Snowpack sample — Snodgrass Mountain, Crested Butte, Colorado (2/4/25, 12:06 PM MST)
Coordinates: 38.923, -106.968
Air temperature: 35 °F
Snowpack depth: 80 cm
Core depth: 50 cm
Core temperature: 30.2 °F
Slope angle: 14°, slope face: 78°
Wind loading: low
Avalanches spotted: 0
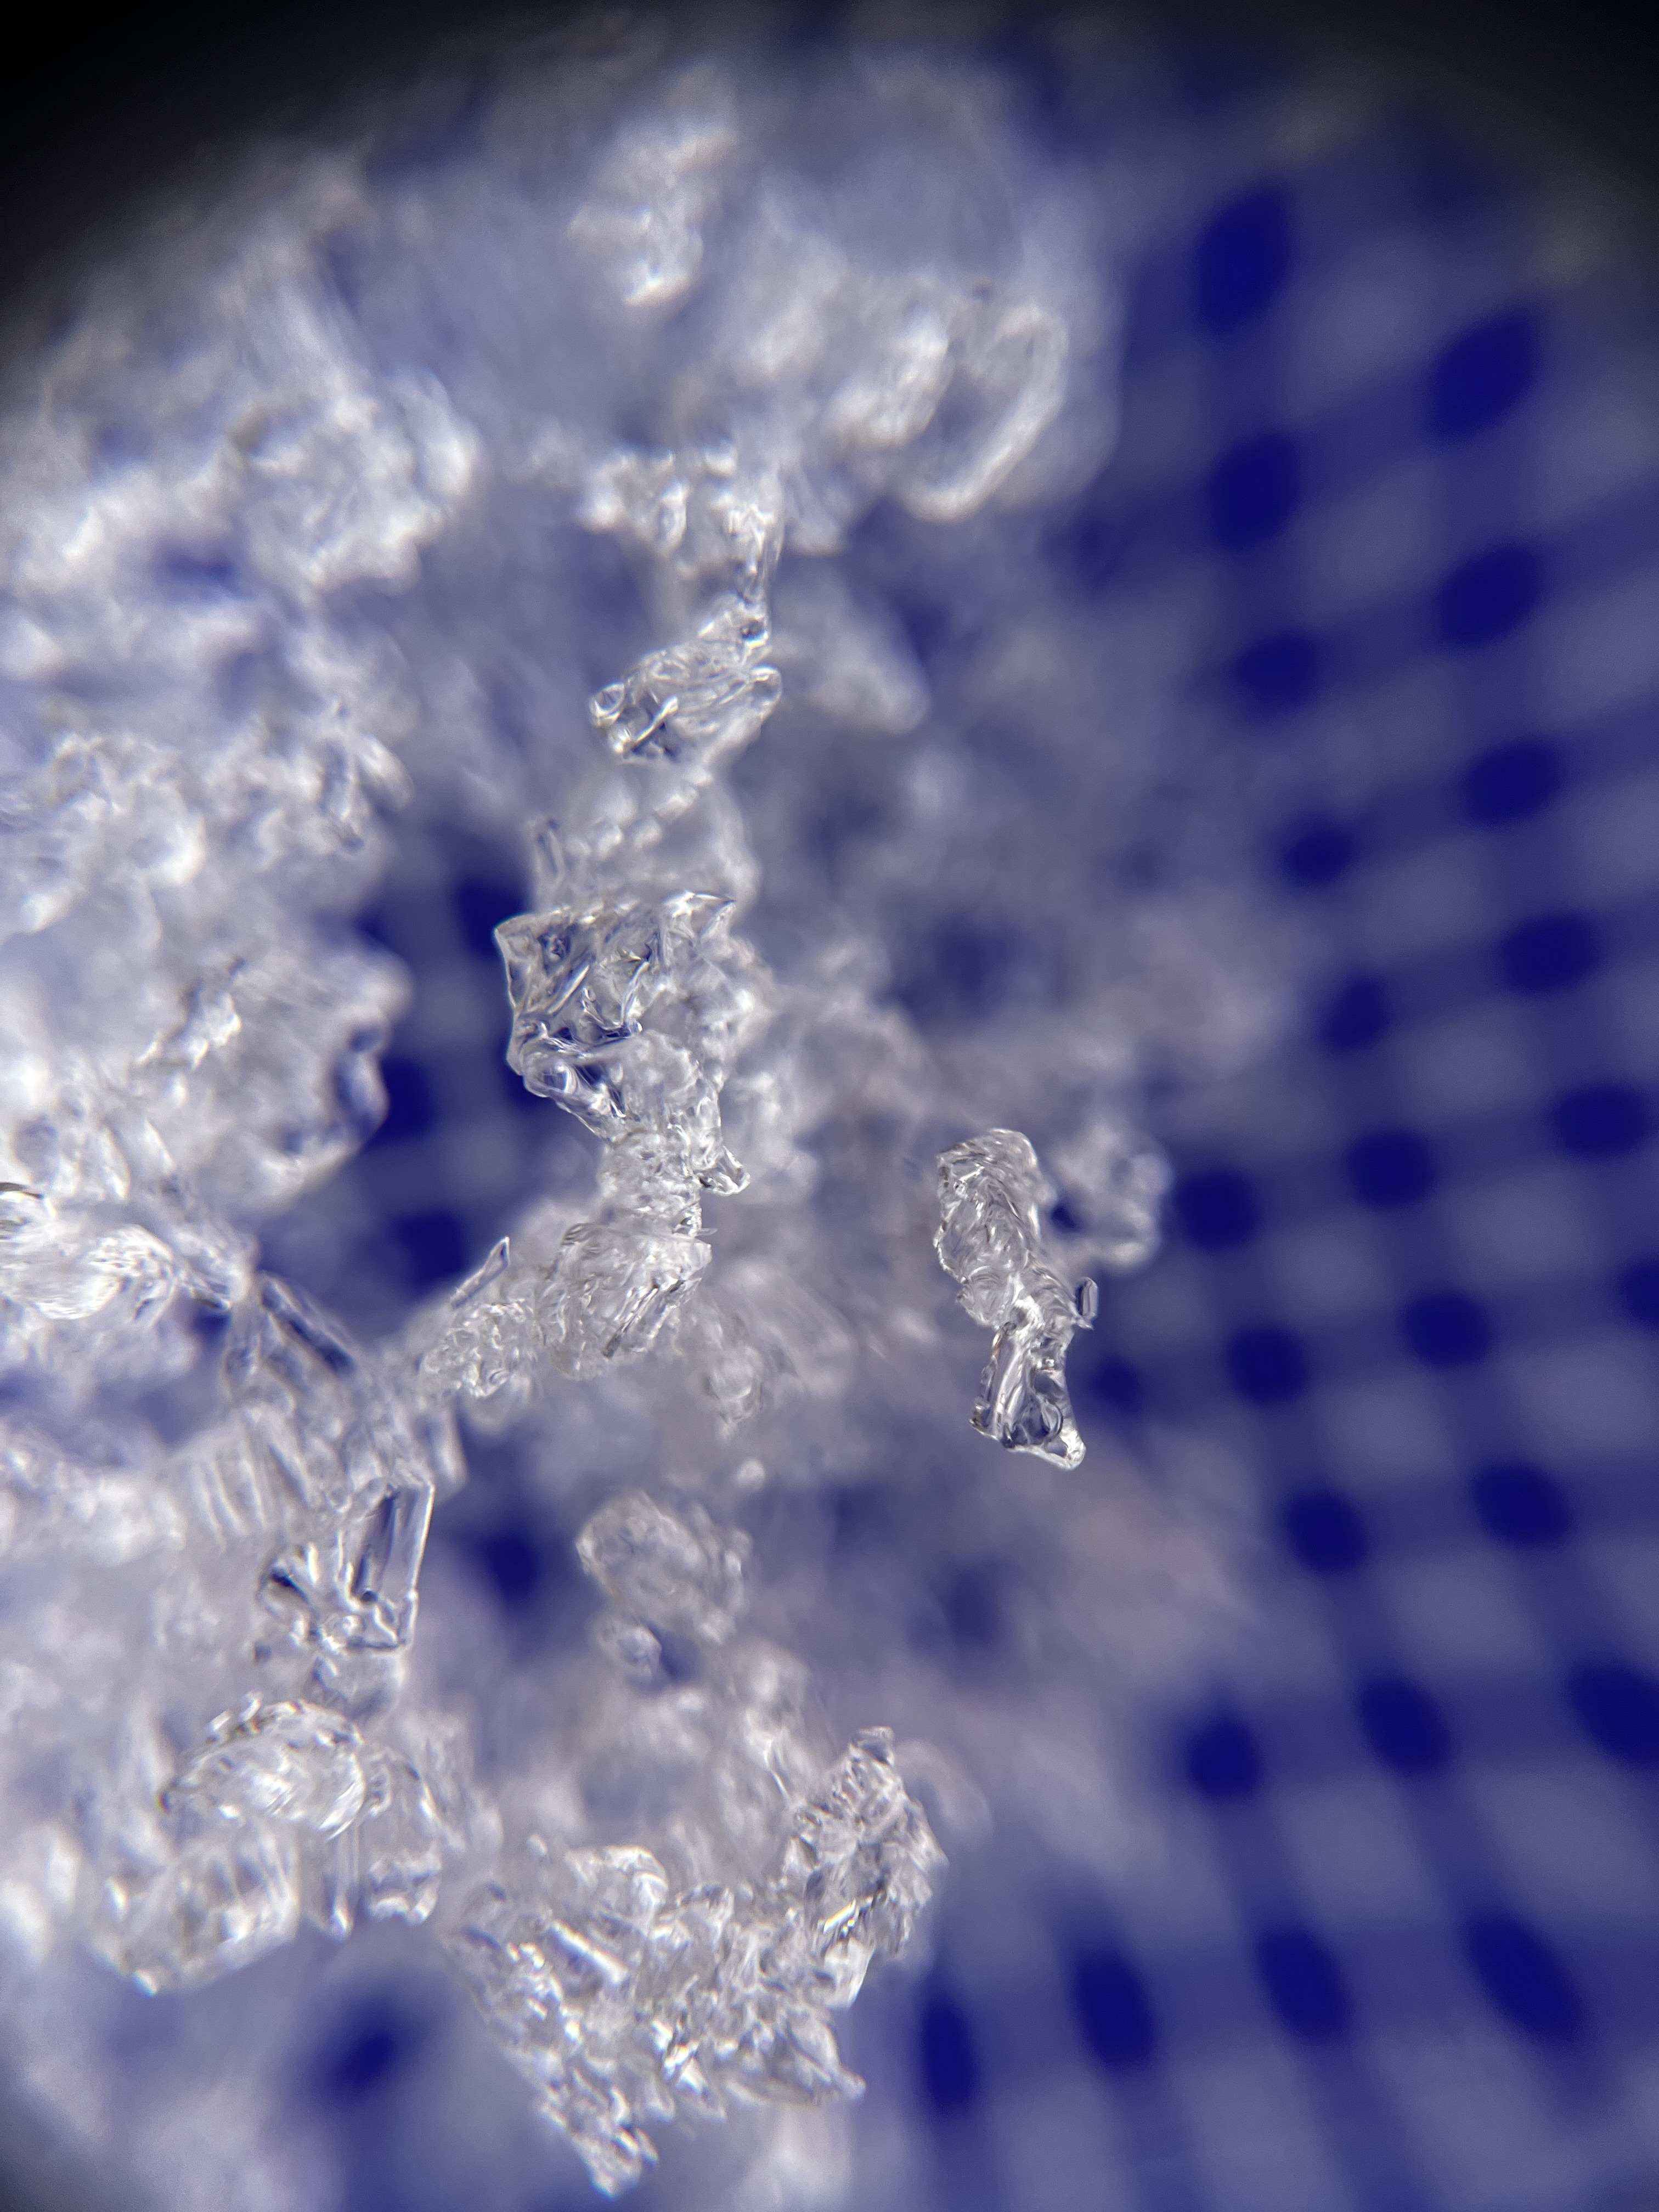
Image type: magnified_profile
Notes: No avalanches nearby, unusually warm weather for the last month reported by residents, Collected 25 yards from treeline